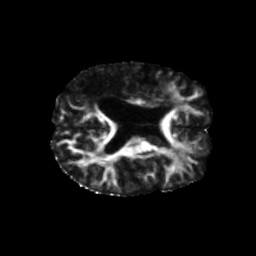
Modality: FA
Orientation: axial
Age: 69
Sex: female
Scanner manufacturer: siemens
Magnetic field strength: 3 T
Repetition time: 5.47 s
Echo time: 0.0854 s